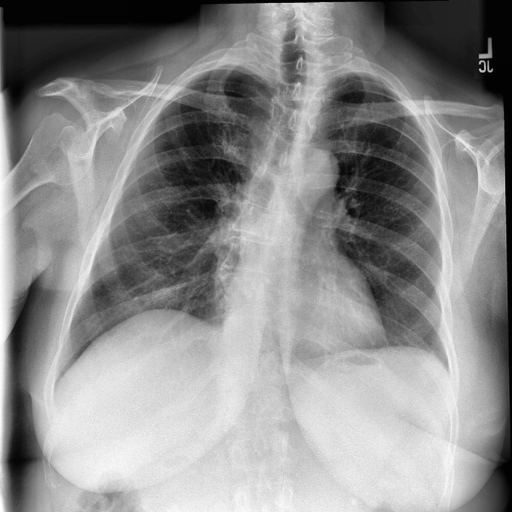
Finding: NORMAL